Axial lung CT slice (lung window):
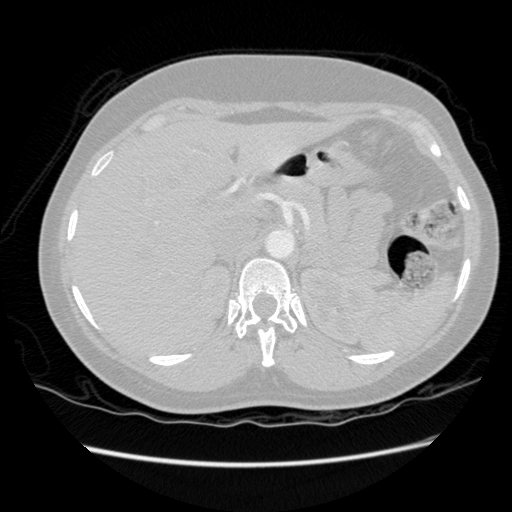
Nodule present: no